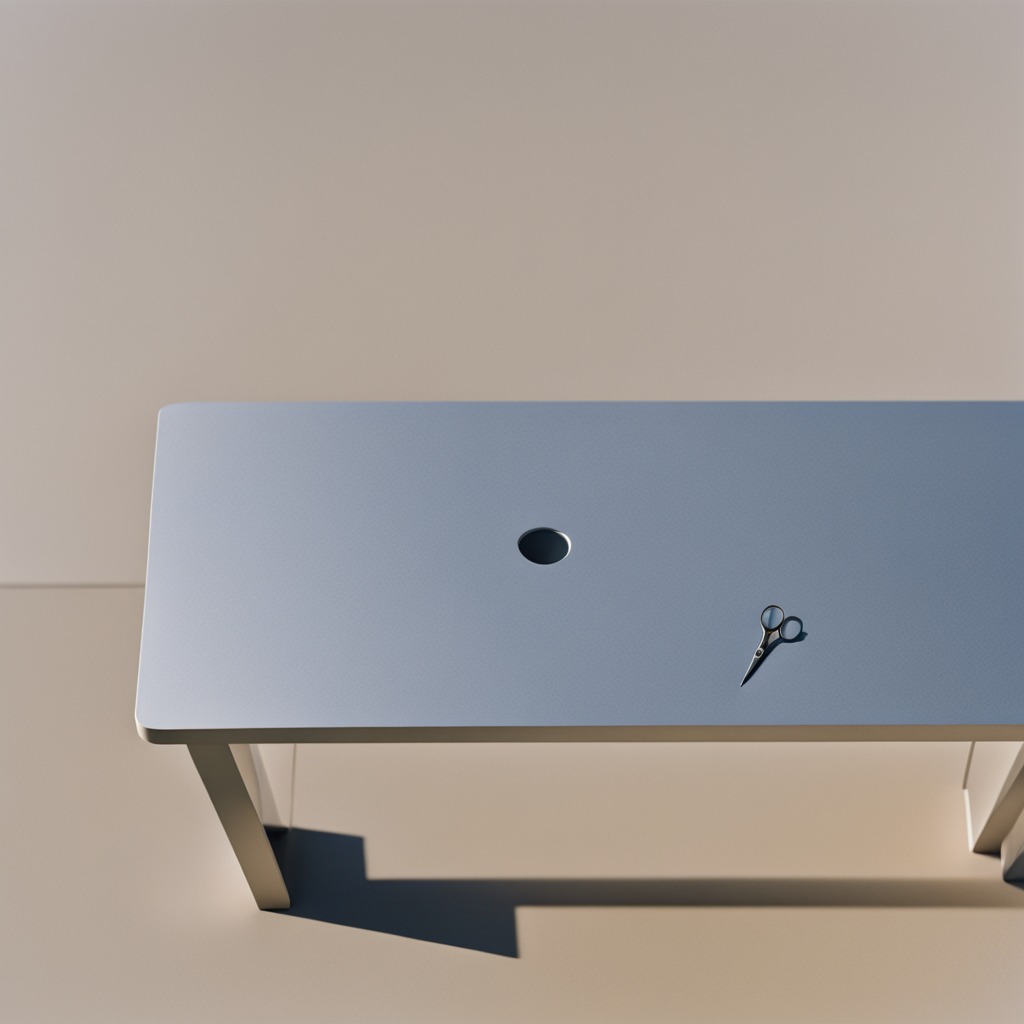
A scissor is lying on the table.